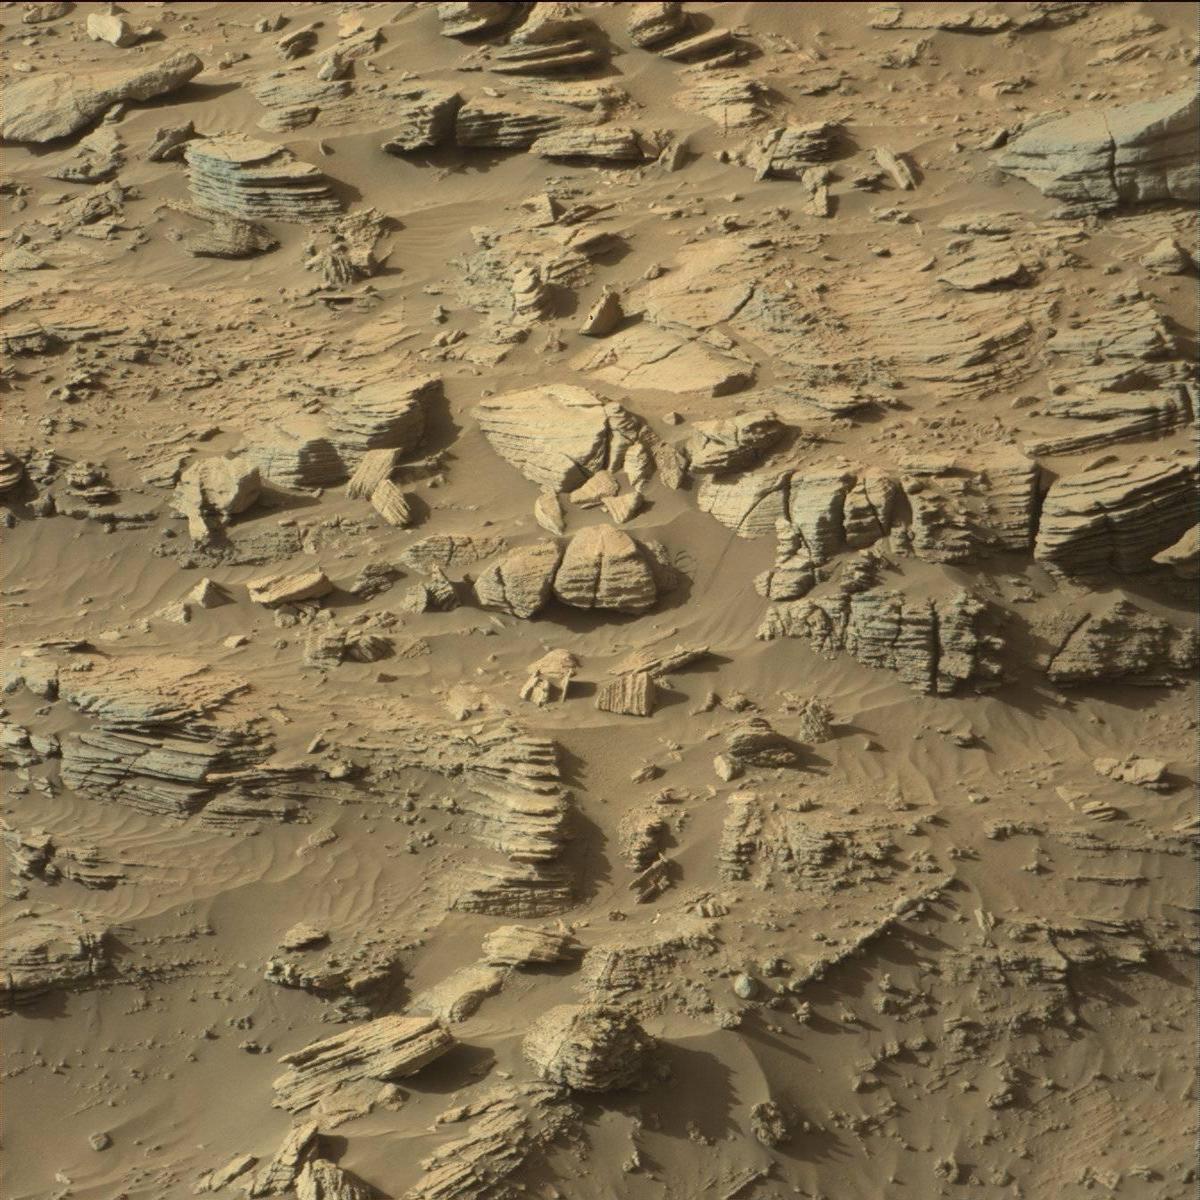
Terrain classes present: Bedrock, Sand / Soil